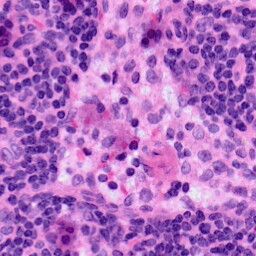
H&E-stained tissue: LymphNode